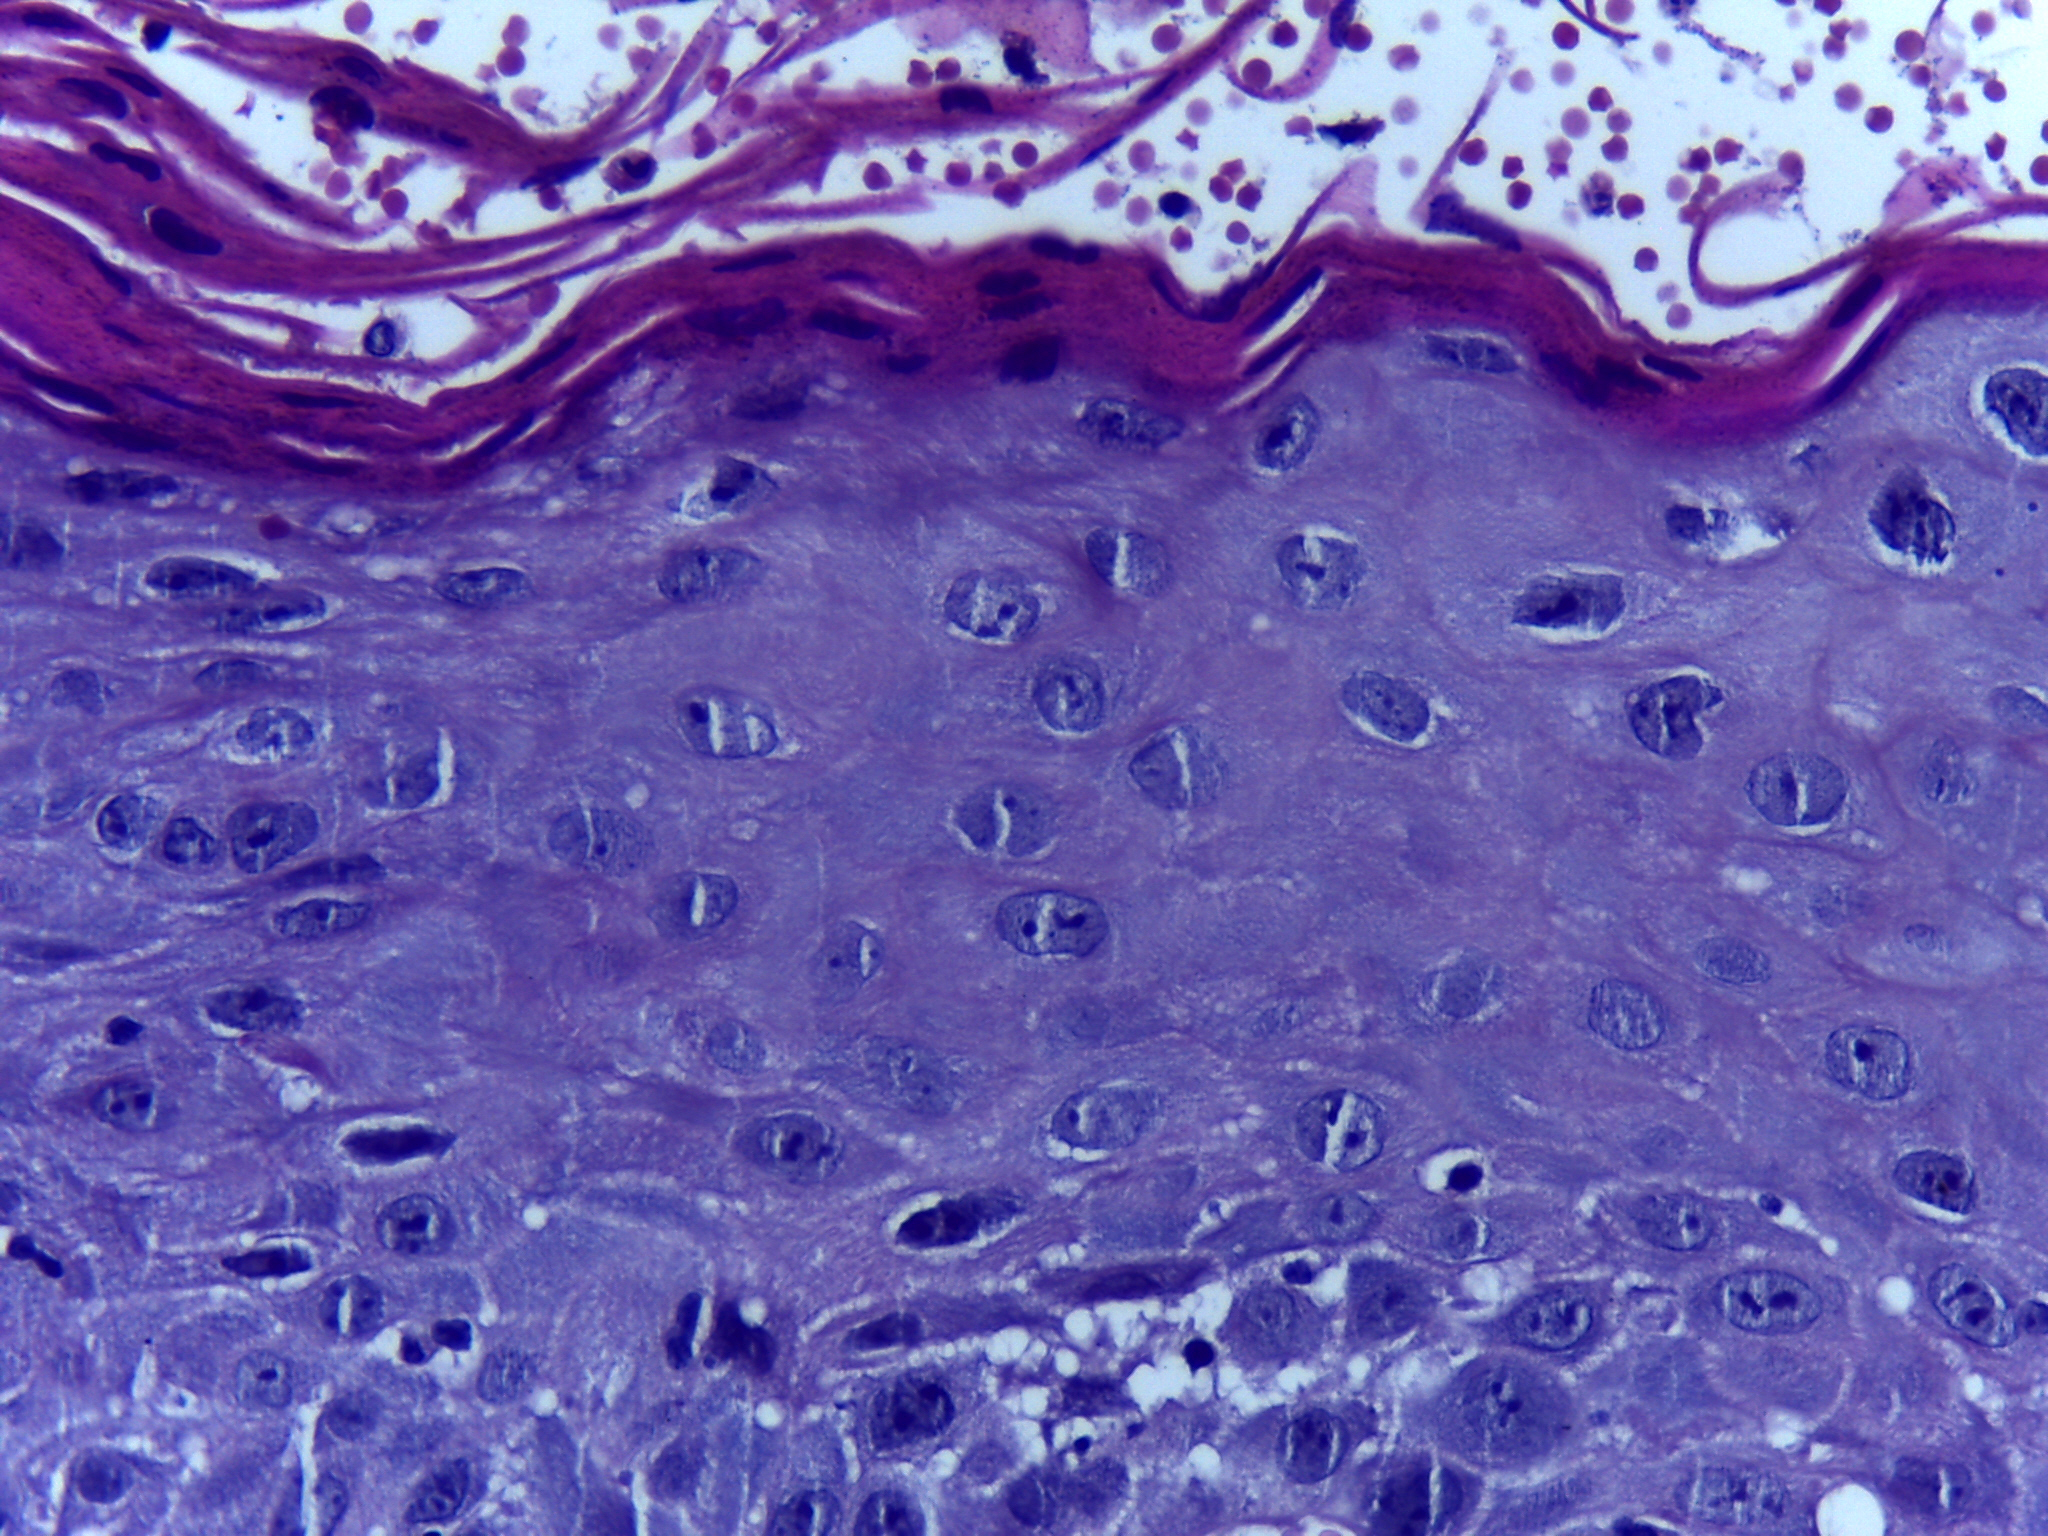
Diagnosis: OSCC